Question: This may sounds stupid, but I can't access a progressbar in another thread. Yes, I've invoked it. Check it out:
'''
Delegate Sub ProgressBarCallback(ByVal value As Integer, ByVal max As Integer)
Sub updateProgressBarCurrent(ByVal value As Integer, ByVal max As Integer)
If Me.progressBar_currentState.InvokeRequired = True Then
Dim d As New ProgressBarCallback(AddressOf updateProgressBarCurrent)
Me.progressBar_currentState.Invoke(d, New Object() {value, max})
Else
progressBar_currentState.Maximum = max
If value < max Then
progressBar_currentState.Value = value
progressBar_currentState.Refresh()
End If
End If
End Sub
'''
I'm calling updateProgressBarCurrent() from a method inside a class. Have a look at the debugger:

The ProgressBar just doesn't do anything. Is this because I'm calling the sub updateProgressBarCurrent from a method in my databaseHandler class? How can I fix this?
Thanks in advance.
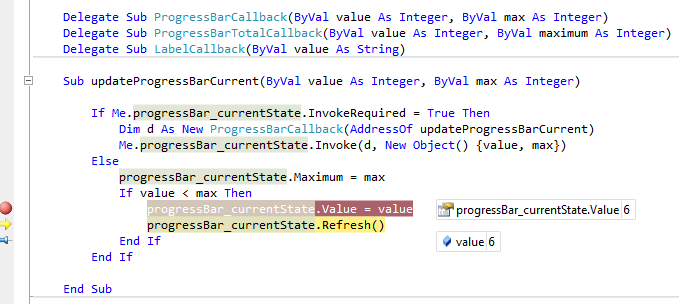
Answer: Are you using the "default instance" feature for Forms? Kind of No-Go in multithreaded apps!
There is ONE default instance for EACH thread. So if you call 'Form1.DoSomething' from another thread, you are not calling "your" Form1 but instead a new (invisible, not shown) instance of your Form1.